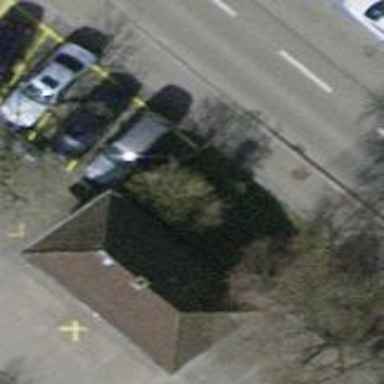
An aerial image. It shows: Service building with gabled roof.